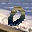
Label: 0